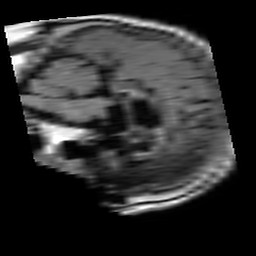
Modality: FLAIR
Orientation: sagittal
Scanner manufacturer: philips
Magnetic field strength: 1.5 T
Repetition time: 6 s
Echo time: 0.12 s